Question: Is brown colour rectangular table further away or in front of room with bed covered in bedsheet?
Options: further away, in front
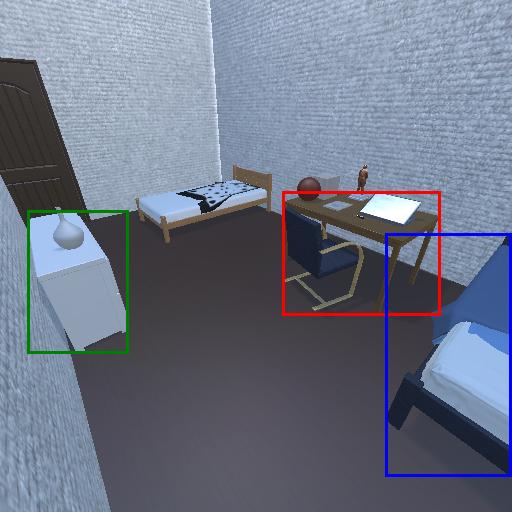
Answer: further away